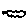
Label: cloud